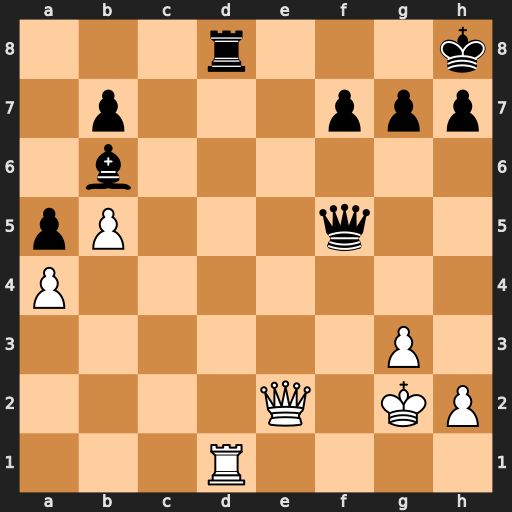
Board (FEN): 3r3k/1p3ppp/1b6/pP3q2/P7/6P1/4Q1KP/3R4
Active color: w
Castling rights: -
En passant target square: -
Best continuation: Rxd8+ Bxd8 Qe8#